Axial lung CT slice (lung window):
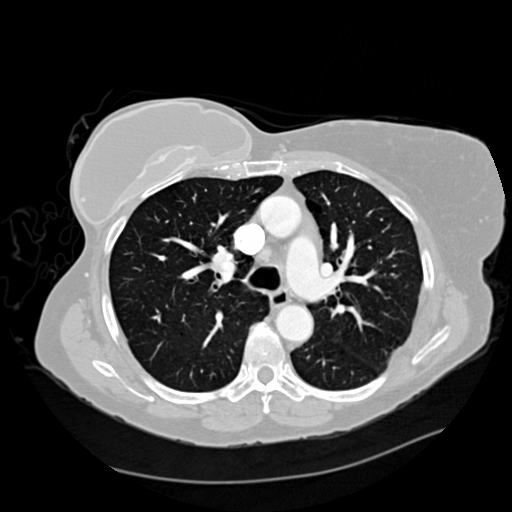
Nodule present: no